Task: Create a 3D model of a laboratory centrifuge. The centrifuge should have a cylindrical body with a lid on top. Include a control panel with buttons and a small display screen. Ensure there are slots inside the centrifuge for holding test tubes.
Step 582:
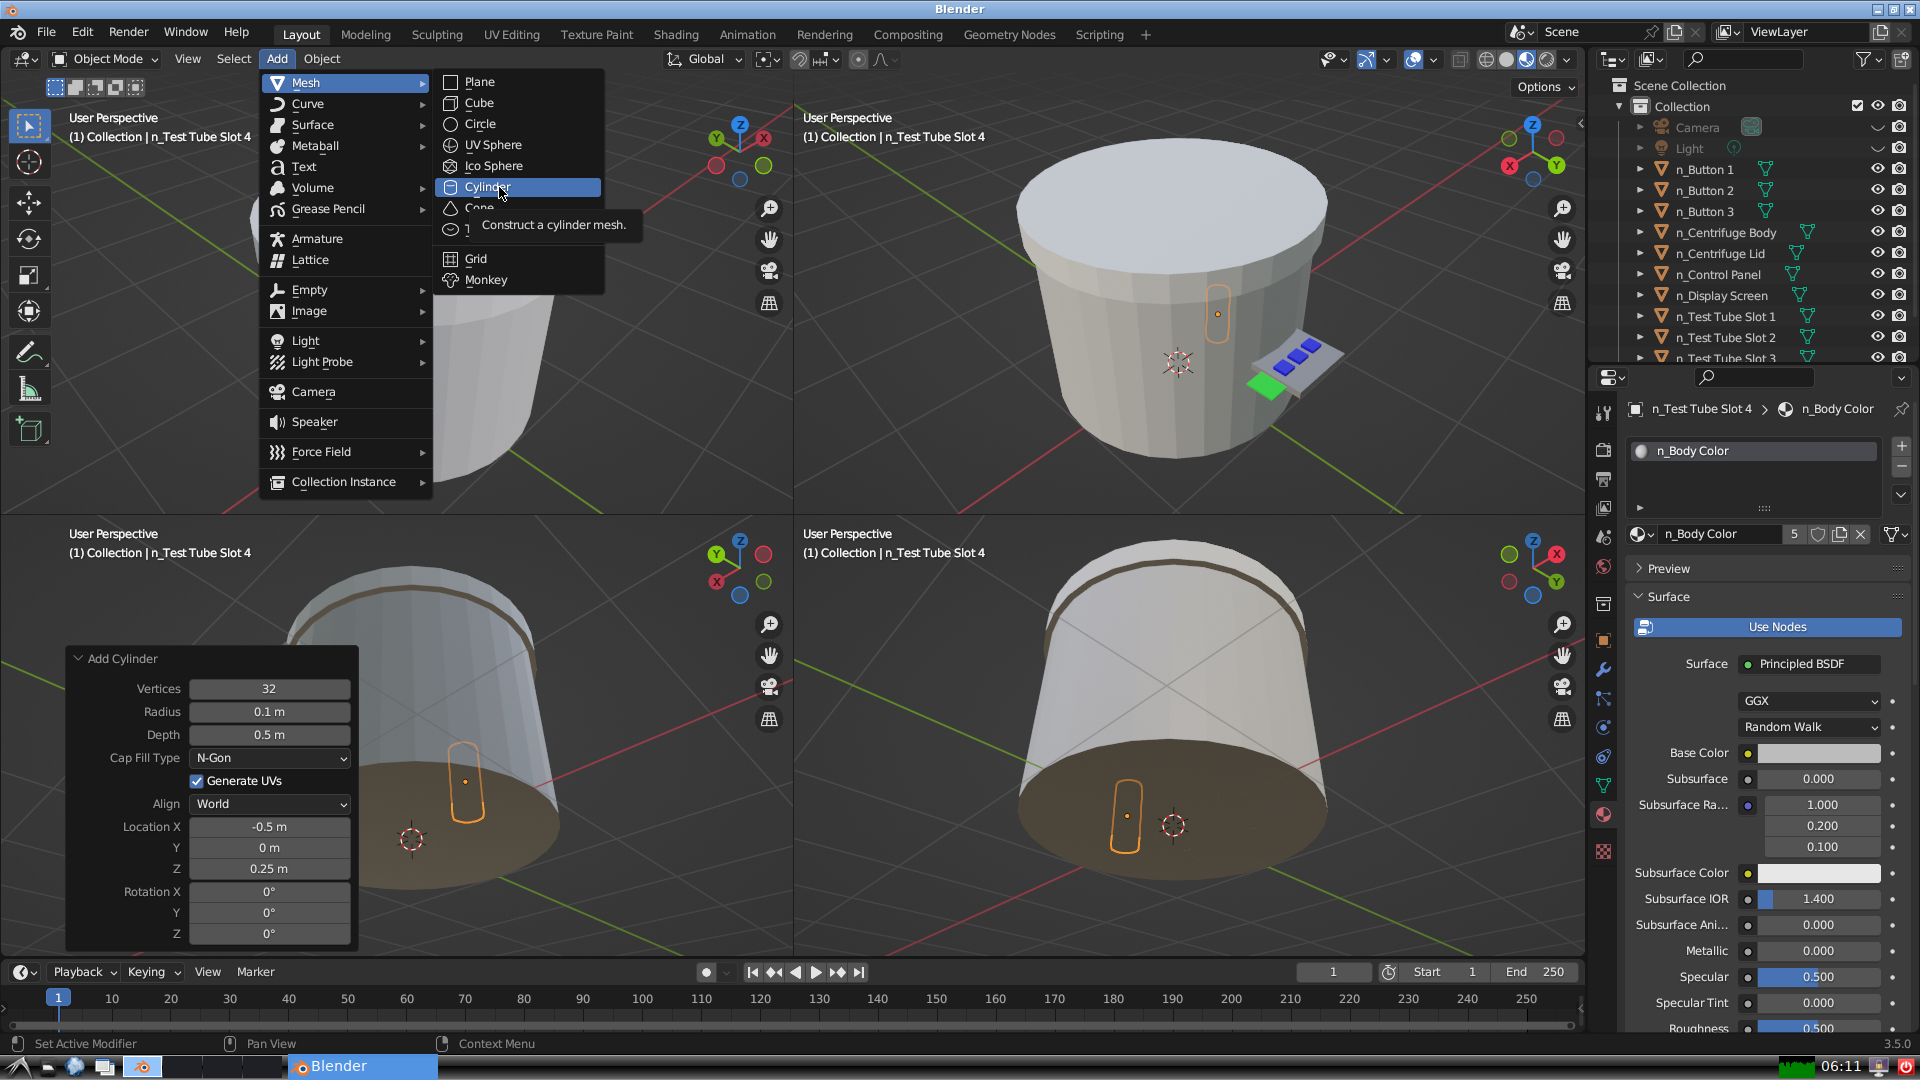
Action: click: no